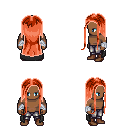
a pixel art fantasy rpg character, male body template, human, dark skin, black cape, metal pants, red extra-long hairstyle, white cloth bandages, brown shoes, four views (front, back, left, right), 2x2 character sprite sheet, small pixel art, hard edges, no anti-aliasing